Field crop: tomato
Growth stage: 2
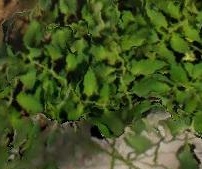
Species: tomato